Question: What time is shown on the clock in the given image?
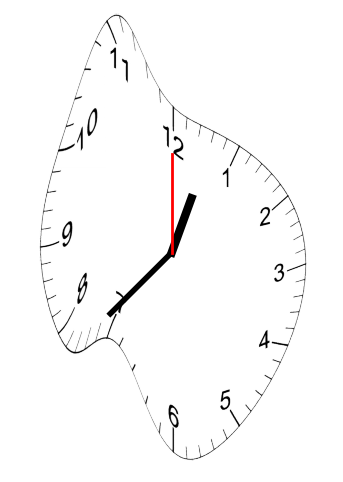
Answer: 12:37:00